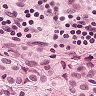
Metastatic tissue present: yes